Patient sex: M
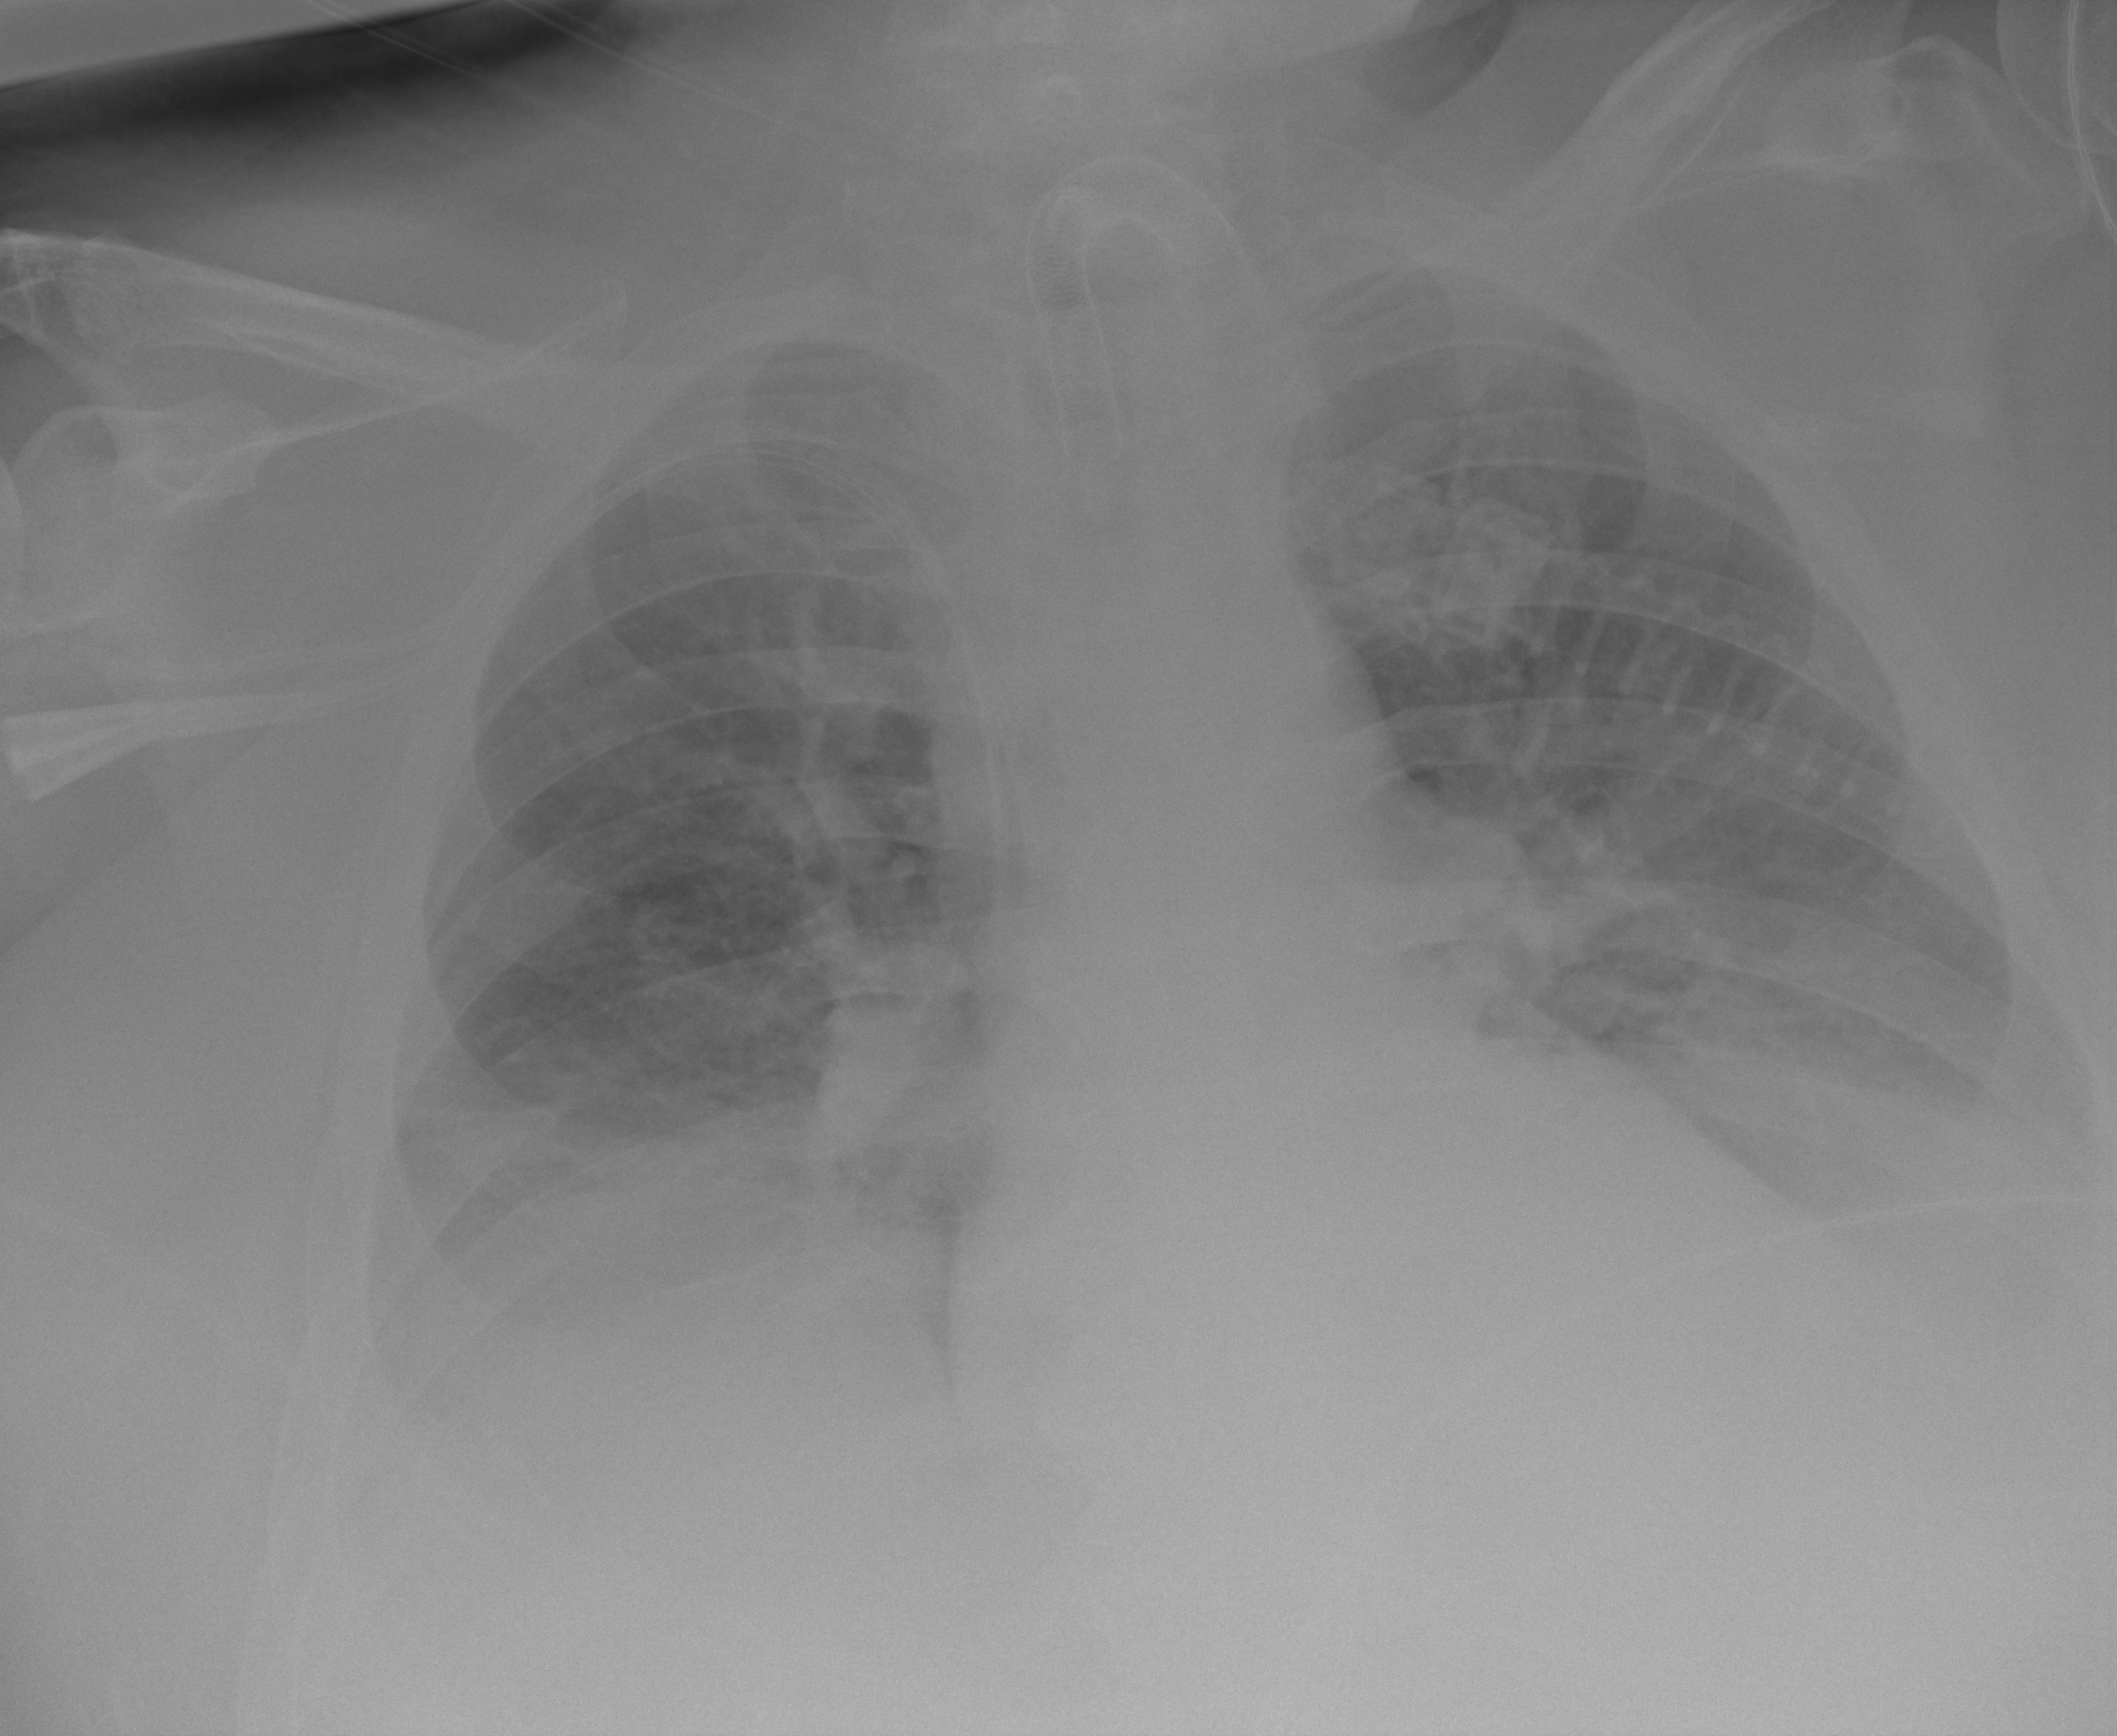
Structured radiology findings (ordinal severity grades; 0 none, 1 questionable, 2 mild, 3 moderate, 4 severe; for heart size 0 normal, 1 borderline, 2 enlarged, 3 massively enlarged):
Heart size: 1
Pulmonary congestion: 2
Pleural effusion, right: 2
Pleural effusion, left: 2
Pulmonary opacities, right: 1
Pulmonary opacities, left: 1
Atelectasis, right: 2
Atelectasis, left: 2